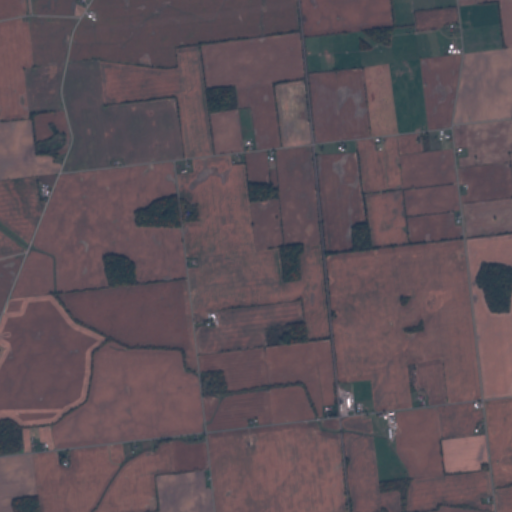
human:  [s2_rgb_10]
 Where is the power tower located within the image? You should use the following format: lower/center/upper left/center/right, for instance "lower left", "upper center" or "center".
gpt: The power tower is located in the upper right of the image.
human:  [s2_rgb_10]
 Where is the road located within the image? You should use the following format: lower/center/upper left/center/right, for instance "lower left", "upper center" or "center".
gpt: There is no road in the image.